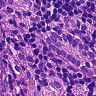
Metastatic tissue present: yes